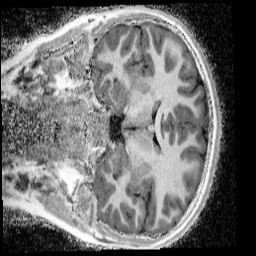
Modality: UNIT1_denoised
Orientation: coronal
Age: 12
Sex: male
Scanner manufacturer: siemens
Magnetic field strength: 3 T
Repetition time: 4 s
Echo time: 0.00299 s